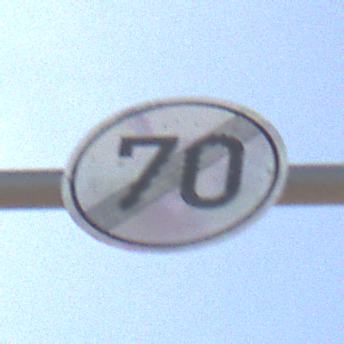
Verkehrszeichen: EndeGeschwindigkeit70
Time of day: Midday
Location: Outdoor (Nature)
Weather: PartlyCloudy
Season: NotSpecified
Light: Natural